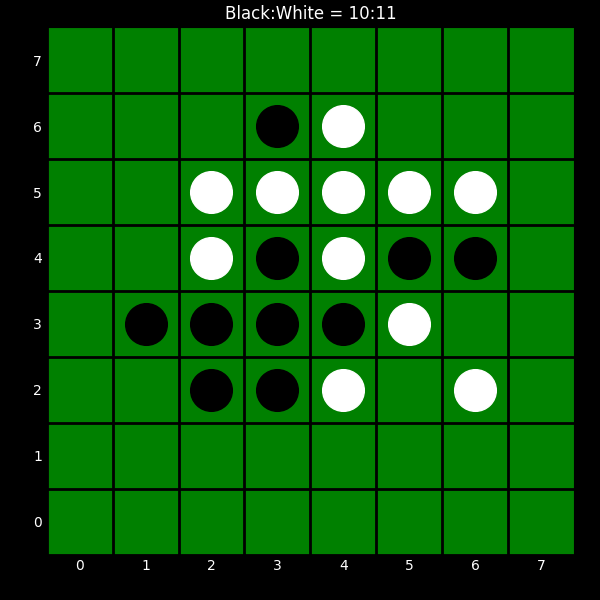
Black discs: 10
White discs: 11